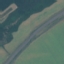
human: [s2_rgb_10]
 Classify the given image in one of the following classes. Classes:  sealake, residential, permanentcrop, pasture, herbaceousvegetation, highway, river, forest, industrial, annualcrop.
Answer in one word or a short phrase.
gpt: Highway